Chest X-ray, AP view. Patient: 66 years old, sex M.
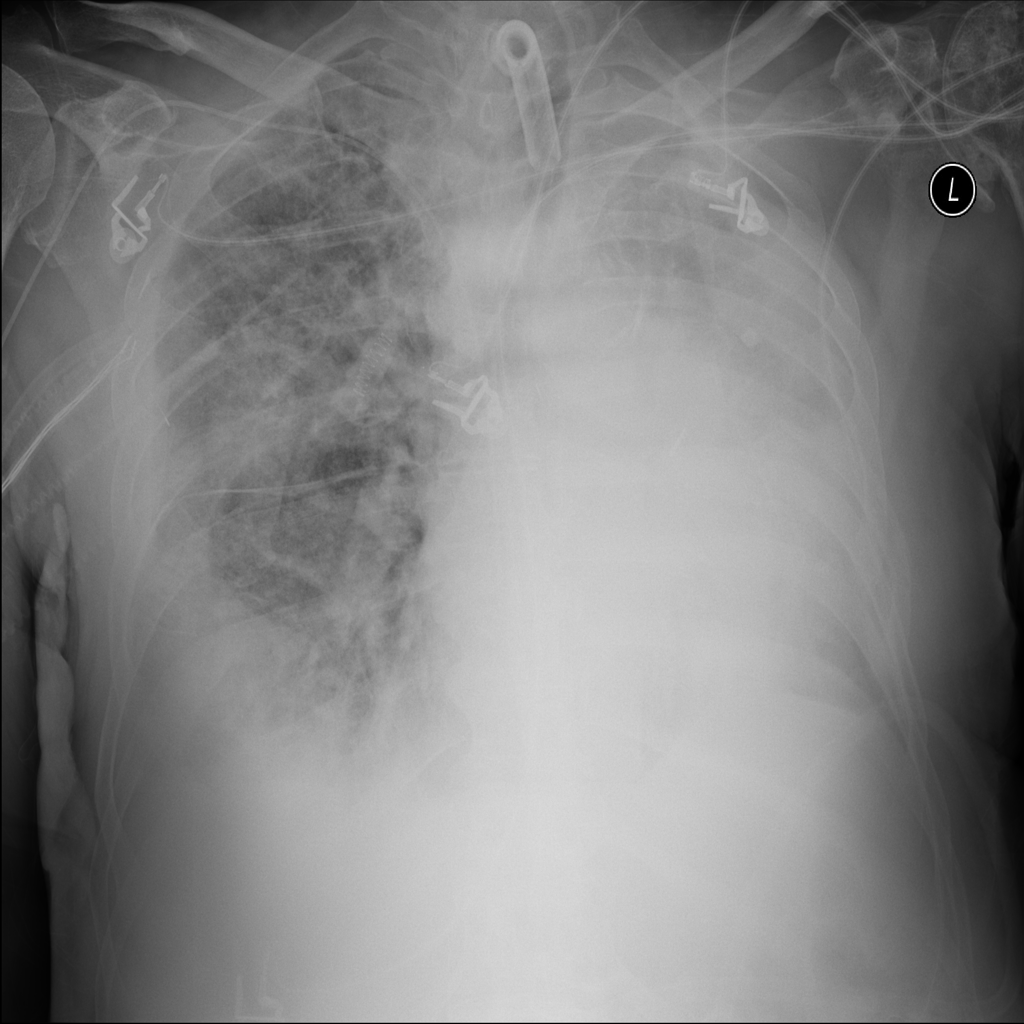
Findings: Consolidation, Infiltration